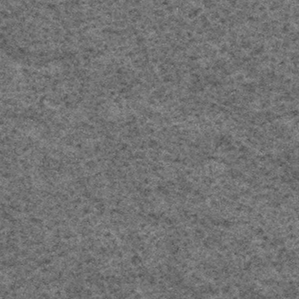
Label: frost